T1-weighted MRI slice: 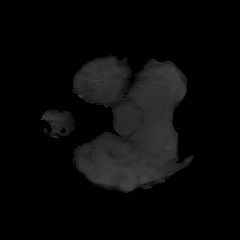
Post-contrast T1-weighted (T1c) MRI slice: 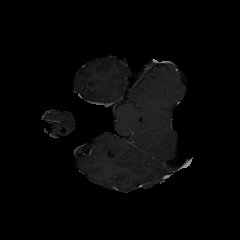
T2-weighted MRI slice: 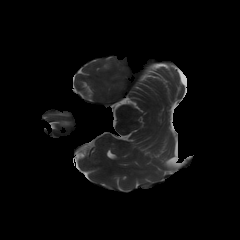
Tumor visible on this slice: yes